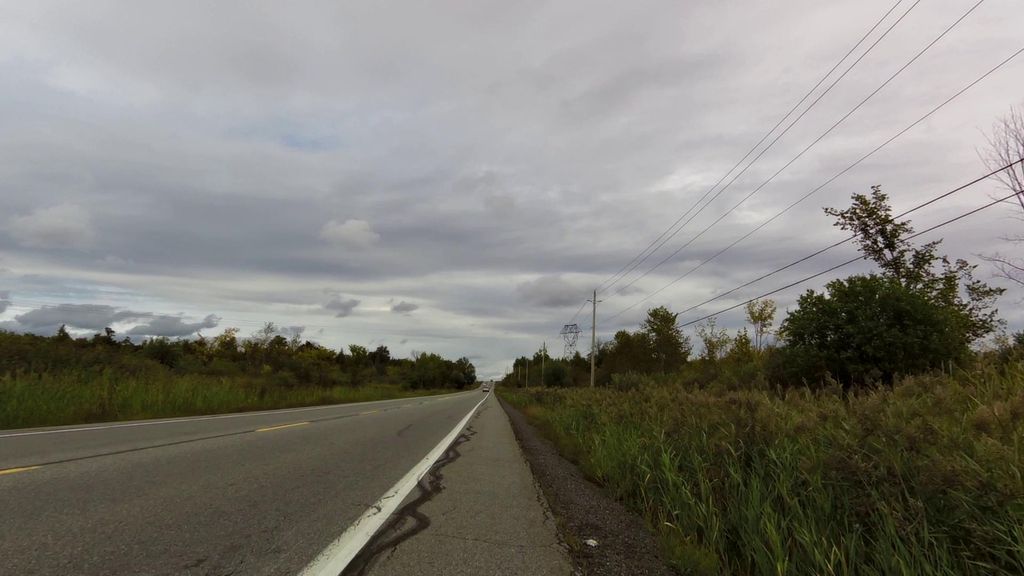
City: ottawa-gatineau